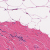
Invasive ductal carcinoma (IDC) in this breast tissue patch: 0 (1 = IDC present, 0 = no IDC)